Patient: sex F, age 68
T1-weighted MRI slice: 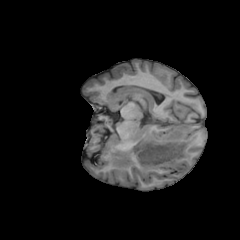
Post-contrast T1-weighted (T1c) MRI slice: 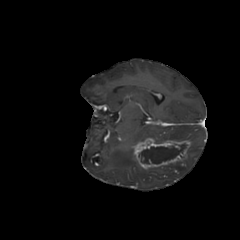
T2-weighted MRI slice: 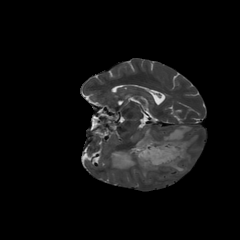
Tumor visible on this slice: yes
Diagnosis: Glioblastoma, IDH-wildtype
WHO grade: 4